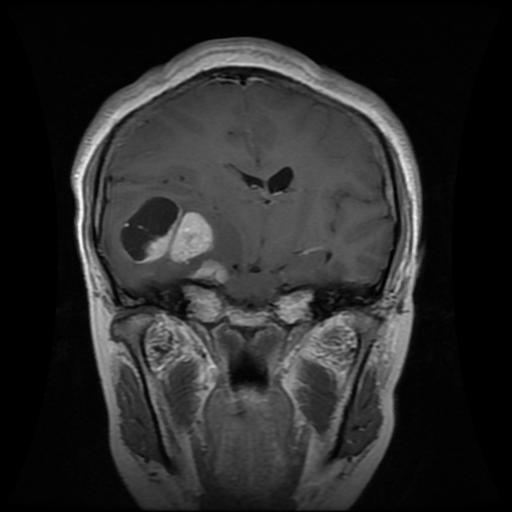
Label: meningioma